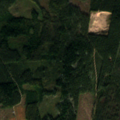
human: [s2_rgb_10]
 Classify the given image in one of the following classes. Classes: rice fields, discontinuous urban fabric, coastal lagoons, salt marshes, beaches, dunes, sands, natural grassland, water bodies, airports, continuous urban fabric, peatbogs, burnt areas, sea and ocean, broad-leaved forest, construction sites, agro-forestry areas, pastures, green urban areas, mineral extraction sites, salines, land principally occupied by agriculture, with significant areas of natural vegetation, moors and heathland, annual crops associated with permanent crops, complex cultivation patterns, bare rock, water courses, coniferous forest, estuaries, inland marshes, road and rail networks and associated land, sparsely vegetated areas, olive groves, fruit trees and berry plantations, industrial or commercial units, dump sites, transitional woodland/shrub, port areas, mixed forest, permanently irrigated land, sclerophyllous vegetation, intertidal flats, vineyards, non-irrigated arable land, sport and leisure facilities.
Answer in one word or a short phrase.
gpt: coniferous forest, mixed forest, transitional woodland/shrub